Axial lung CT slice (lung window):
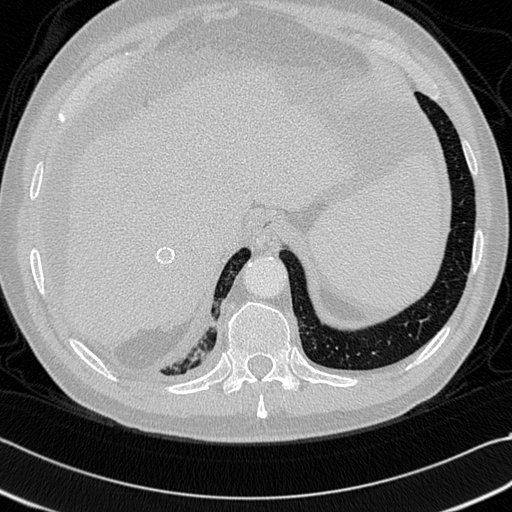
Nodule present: no